Question: I use <URL>.
I added 4 files to the project:
- - - -
My ViewController.h looks like this:
'''
#import <UIKit/UIKit.h>
#import "RSSParser.h"
#import "PullToRefreshTableViewController.h"
@interface RSSListViewController : PullToRefreshTableViewController <RSSParserDelegate> {
RSSParser * _rssParser;
}
- (id)initWithRSSURL:(NSString *)rssURL;
- (void)startActivity:(id)sender;
- (void)stopActivity:(id)sender;
@end
'''
and in ViewController.m I added this lines:
'''
- (void)reloadTableViewDataSource{
[super performSelector:@selector(dataSourceDidFinishLoadingNewData) withObject:nil afterDelay:3.0];
}
- (void)dataSourceDidFinishLoadingNewData{
[refreshHeaderView setCurrentDate];
[super dataSourceDidFinishLoadingNewData];
[self.tableView reloadData];
}
'''

# I'm new to xcode, can anyone help with this issue? Thanks!
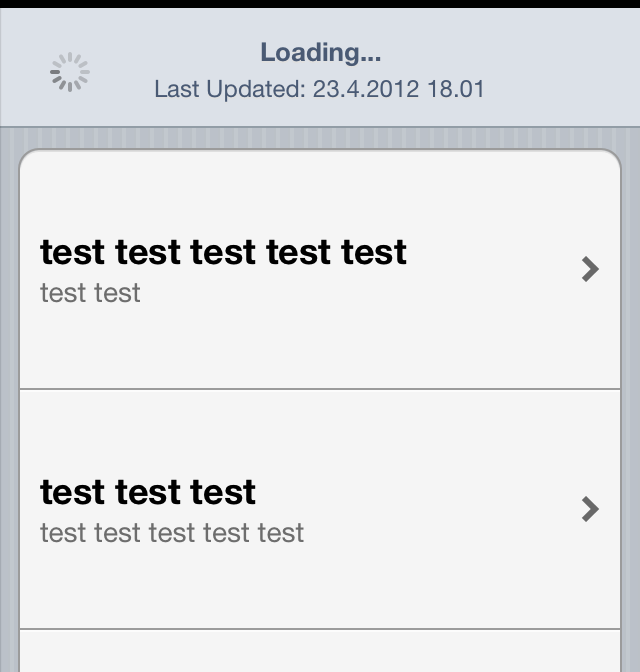
Answer: What is the problem:
- -